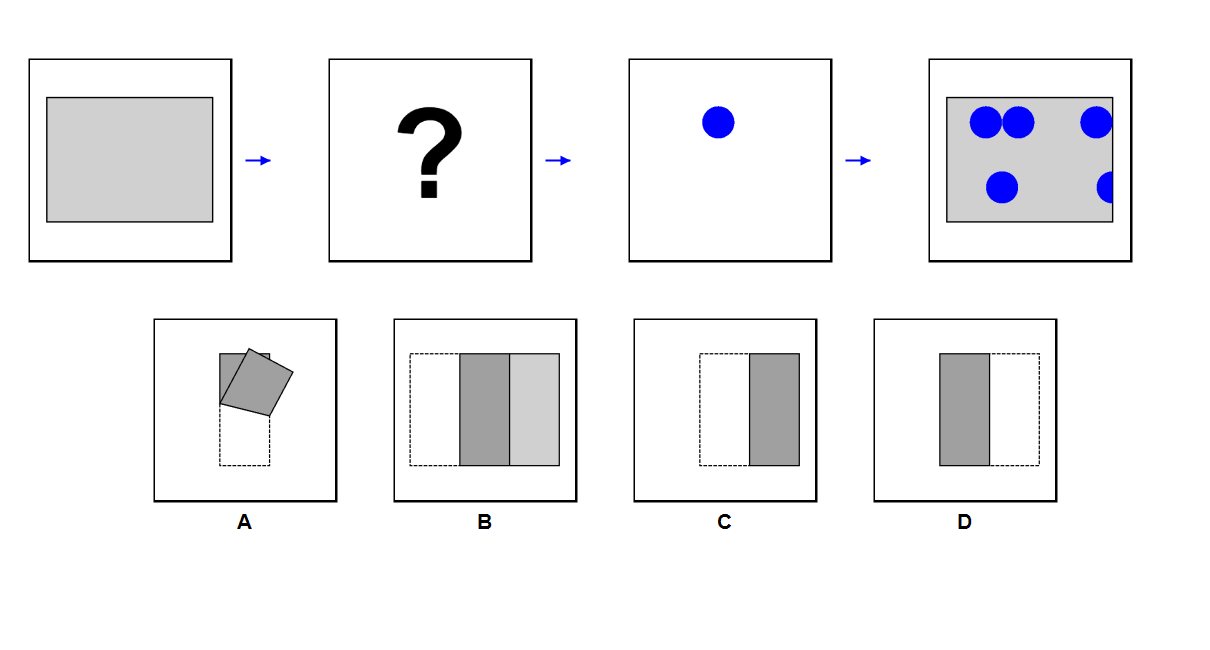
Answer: C